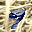
Label: 9